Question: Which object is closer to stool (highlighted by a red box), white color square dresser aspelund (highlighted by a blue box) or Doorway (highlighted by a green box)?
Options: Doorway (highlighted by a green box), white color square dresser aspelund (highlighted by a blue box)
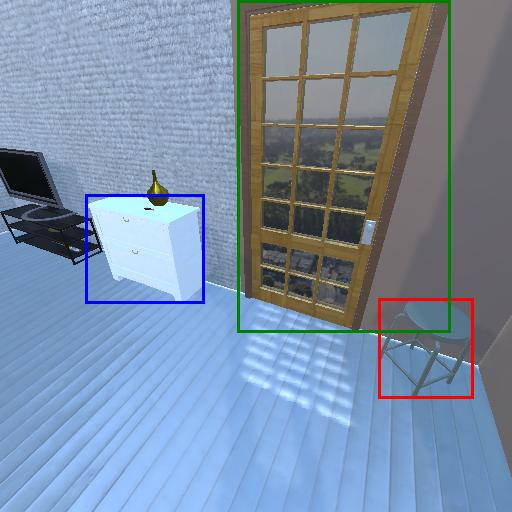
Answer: Doorway (highlighted by a green box)